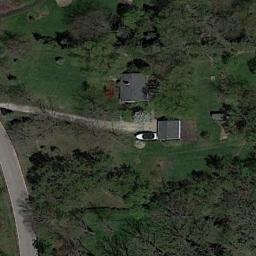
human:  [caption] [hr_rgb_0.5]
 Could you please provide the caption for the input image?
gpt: Many trees are next to the sparse residential .

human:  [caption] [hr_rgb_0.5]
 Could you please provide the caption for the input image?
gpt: The sparse residential is on the grass next to some trees and a road .

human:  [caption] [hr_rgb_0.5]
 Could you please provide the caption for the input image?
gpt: There are several houses of various sizes and many trees and a trail in the sparse residential area .

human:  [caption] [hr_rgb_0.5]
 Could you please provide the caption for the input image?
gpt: There are blocks of residential areas between the jungles .

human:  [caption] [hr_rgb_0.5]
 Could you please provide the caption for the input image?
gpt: A sparse residential area with many green trees and two black buildings .